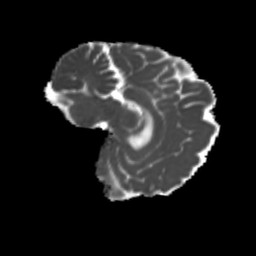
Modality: MD
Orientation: sagittal
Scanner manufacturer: siemens
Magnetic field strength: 3 T
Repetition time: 4 s
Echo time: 0.0594 s